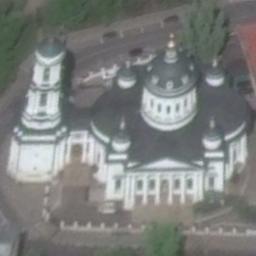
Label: church